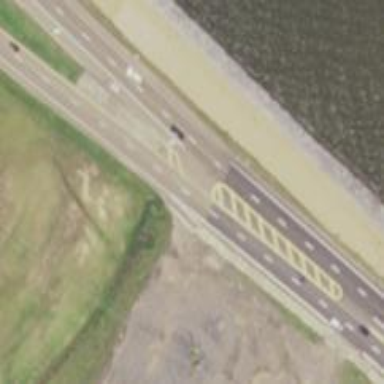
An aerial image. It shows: Tertiary link road with asphalt surface.